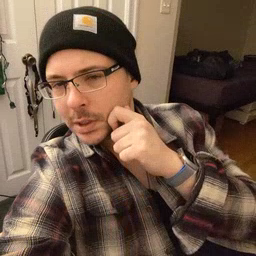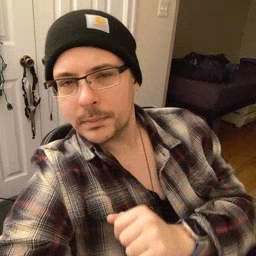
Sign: cheek